Interaction volume radius: 5 \u00c5
Interaction volume height: 10 \u00c5
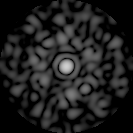
Disorder parameter: 0.8128